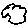
Label: cloud